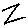
Label: zigzag